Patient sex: F
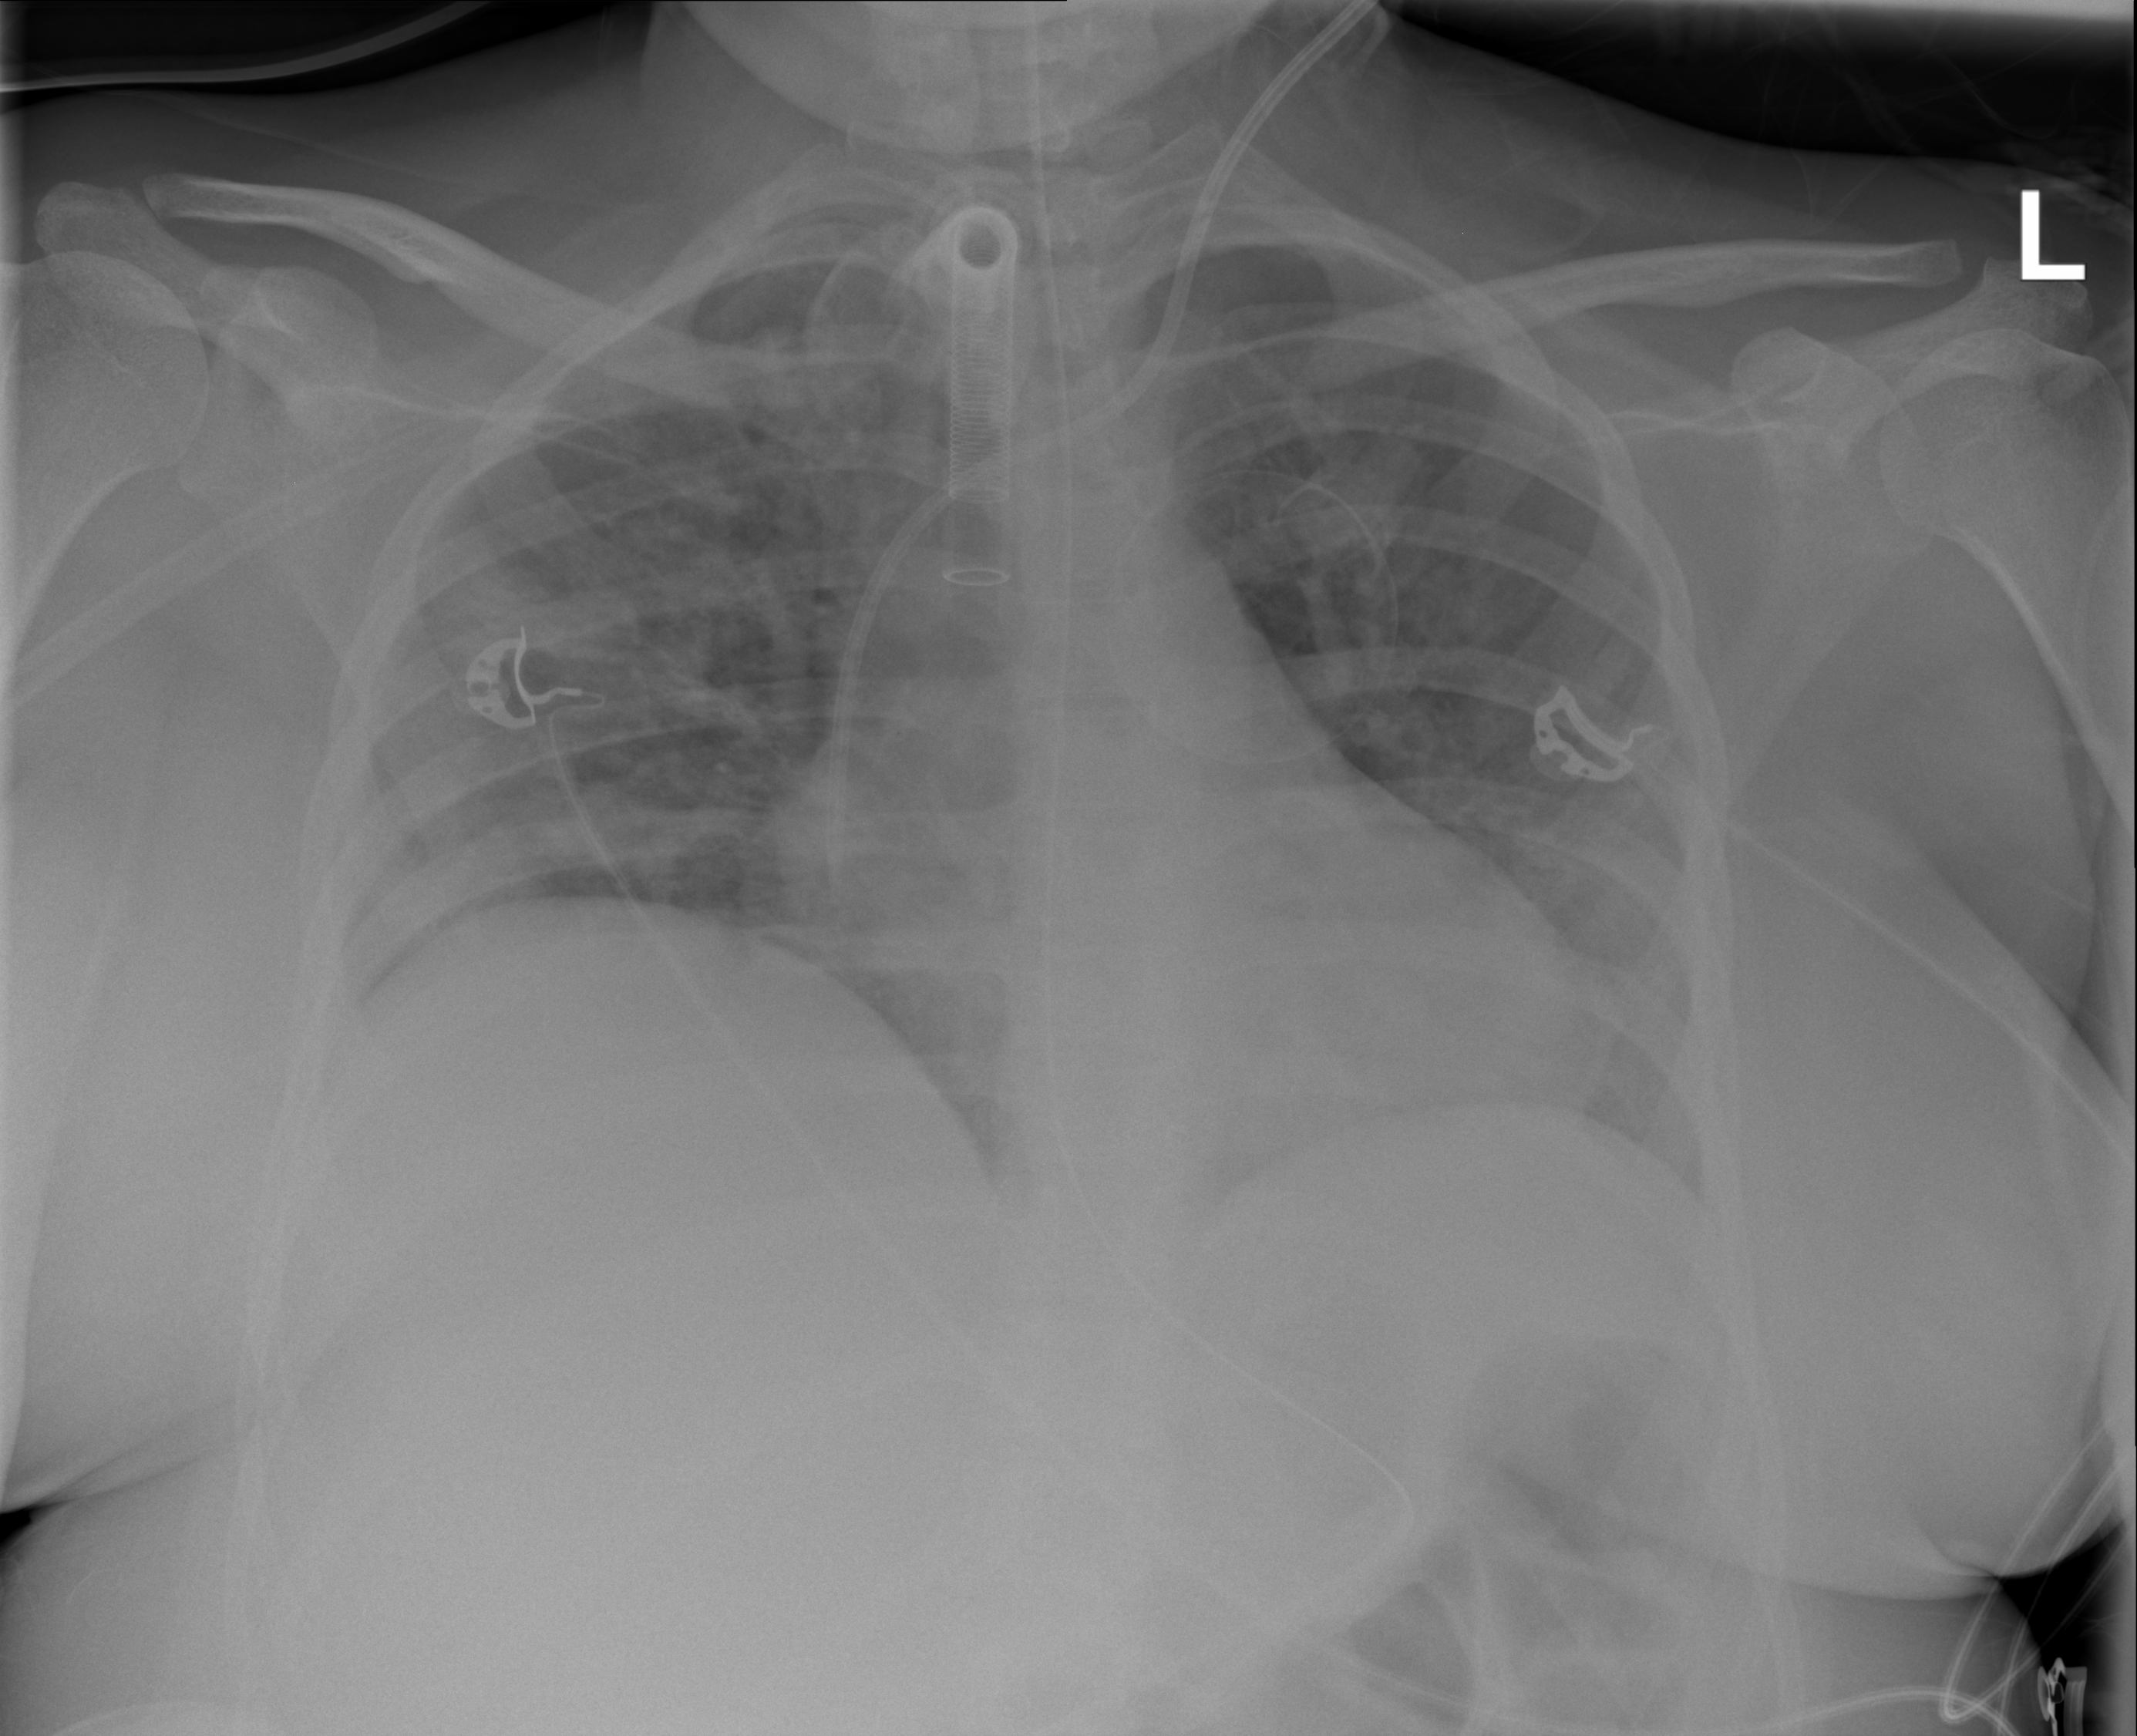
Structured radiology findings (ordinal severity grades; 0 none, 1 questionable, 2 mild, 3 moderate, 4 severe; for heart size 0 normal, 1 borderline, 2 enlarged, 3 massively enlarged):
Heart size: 0
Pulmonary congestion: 0
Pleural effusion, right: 0
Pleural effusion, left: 0
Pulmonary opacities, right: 3
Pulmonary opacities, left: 2
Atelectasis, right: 2
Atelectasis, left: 2